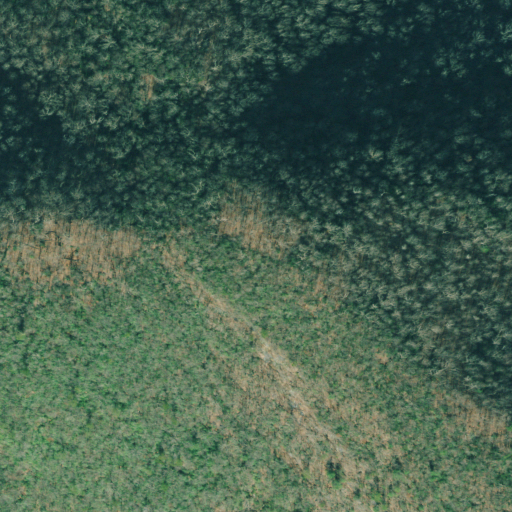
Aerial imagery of mountain in Georgia named Double Knob containing mixed forest, deciduous forest, and evergreen forest